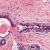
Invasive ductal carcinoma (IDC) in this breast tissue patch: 0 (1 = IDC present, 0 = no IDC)